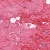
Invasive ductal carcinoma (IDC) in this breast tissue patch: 0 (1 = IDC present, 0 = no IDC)